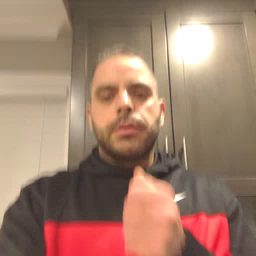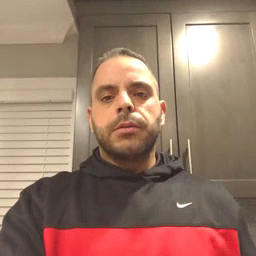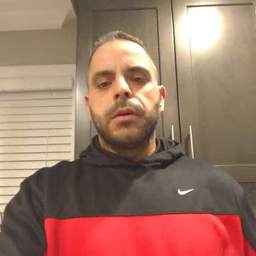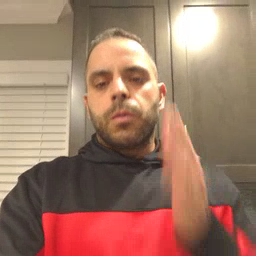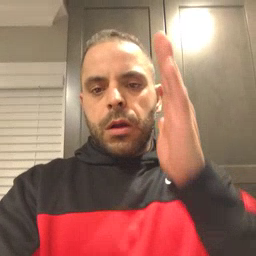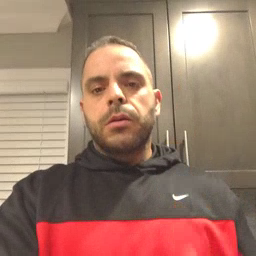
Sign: will